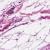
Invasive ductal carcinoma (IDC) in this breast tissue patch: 0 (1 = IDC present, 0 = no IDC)